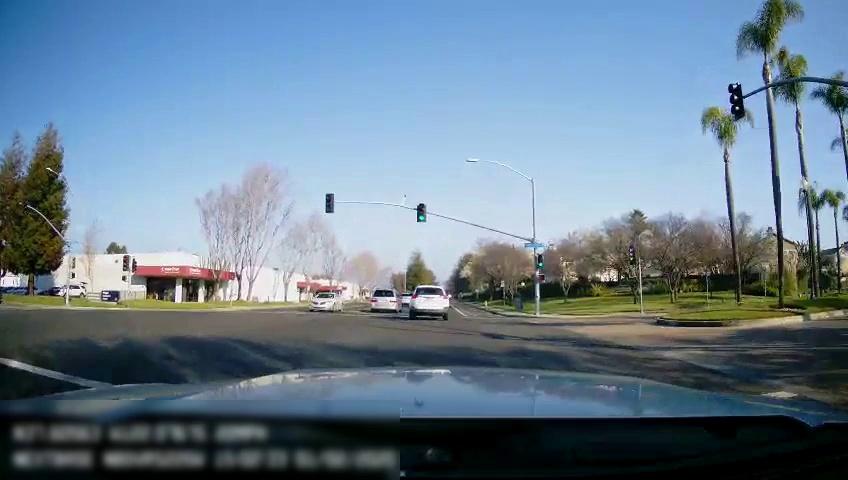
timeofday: Day
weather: Sunny
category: Drivable Space
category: Vehicles | Car
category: Vehicles | Car
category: Vehicles | SUV
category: Vehicles | Van
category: Vehicles | SUV
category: Lanes | Opposite Lane
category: Lanes | Current Lane
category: Traffic | Lights
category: Traffic | Lights
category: Traffic | Lights
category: Traffic | Lights
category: Traffic | Lights
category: Traffic | Lights
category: Traffic | Lights
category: Traffic | Signs